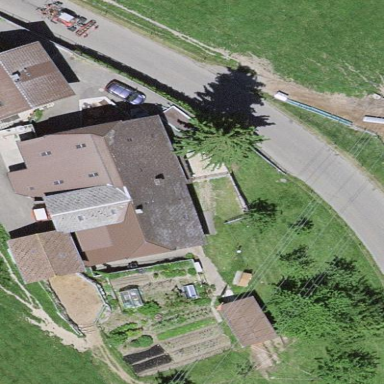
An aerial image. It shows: Farm building.